【题型】解答题　【知识点】立体几何　【难度】medium
如图，$AB$是圆柱的底面直径，$AB=2$，$PA$是圆柱的母线且$PA=2$，点$C$是圆柱底面圆周上的点.

\noindent (1)求圆柱的侧面积和体积；

\noindent (2)若$AC=1$，$D$是$PB$的中点，点$E$在线段$PA$上，求$CE+ED$的最小值. 并求此时二面角$D-CE-P$的正切值.
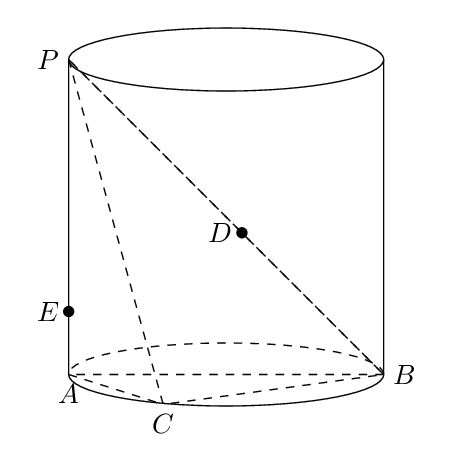
【解答】
\noindent 【答案】(1)$S_{\text{圆柱侧}}=4\pi$；$V_{\text{圆柱}}=2\pi$

\noindent (2)$(CE+ED)_{\min}=\sqrt{5}$；$\dfrac{\sqrt{15}}{3}$

\vspace{5pt}
\noindent 【分析】(1)利用圆柱的侧面积和体积公式计算即得；

\noindent (2)将$CE$和$ED$转化到一个平面中，利用三点共线时线段和最短即可求得最小值；过点$O$作$OH \perp AC$于点$H$，证明$OH \perp$平面$PAC$，由证明$OD \parallel$平面$PAC$得到点$D$到平面$PAC$的距离为$OH=\dfrac{\sqrt{3}}{2}$，利用等体积求出点$P$到平面$CDE$的距离$h=\dfrac{3\sqrt{2}}{4}$，再求出$\triangle PEC$中$EC$边上的高$h'=\dfrac{3\sqrt{5}}{5}$，根据二面角的定义即可求得二面角的正切值.

\vspace{5pt}
\noindent 【详解】(1) 圆柱的侧面积为
\[
S_{\text{圆柱侧}}=2\pi rh=2\pi\times 1\times 2=4\pi,
\]
圆柱体积为
\[
V_{\text{圆柱}}=\pi r^2h=2\pi;
\]

\noindent (2)

 如图，将$\triangle PAC$绕着$PA$旋转到$PAC_1$使其与平面$PAB$共面，且$C_1$在$AB$的反向延长线上.

\noindent 连接$DC_1$交$PA$于点$E$，此时$D,E,C_1$三点共线，故$CE+ED$取得最小值，

\noindent 即
\[
(CE+ED)_{\min}=C_1D=\sqrt{1^2+(1+1)^2}=\sqrt{5};
\]

\noindent 因$AC_1=AO=AC=CO=1$，

\noindent 则$AE=\dfrac{1}{2}DO=\dfrac{1}{2}$，$DC=\sqrt{2}$，$CE=\sqrt{\left(\dfrac{1}{2}\right)^2+1^2}=\dfrac{\sqrt{5}}{2}$，$DE=\sqrt{\left(1-\dfrac{1}{2}\right)^2+1^2}=\dfrac{\sqrt{5}}{2}$，

\noindent 过点$O$作$OH \perp AC$于点$H$，因$PA \perp$平面$ACB$，$OH \subset$平面$ACB$，则$PA \perp OH$，

\noindent 又$PA \cap AC=A$，$PA,AC \subset$平面$PAC$，故$OH \perp$平面$PAC$，

\noindent 又$OD \parallel PA$，$PA \subset$平面$PAC$，$OD \not\subset$平面$PAC$，则$OD \parallel$平面$PAC$，点$D$到平面$PAC$的距离为$OH=\dfrac{\sqrt{3}}{2}$

\noindent 设点$P$到平面$CDE$的距离为$h$，则由等体积可得$V_{P-CDE}=V_{D-PCE}$，

\noindent 因
\[
S_{\triangle CDE}=\dfrac{1}{2}\times \sqrt{2}\times \sqrt{\left(\dfrac{\sqrt{5}}{2}\right)^2-\left(\dfrac{\sqrt{2}}{2}\right)^2}=\dfrac{\sqrt{6}}{4},
\quad
S_{\triangle PEC}=\dfrac{1}{2}\times \left(2-\dfrac{1}{2}\right)\times 1=\dfrac{3}{4},
\]

\noindent 则有
\[
\dfrac{1}{3}\times \dfrac{\sqrt{6}}{4}h=\dfrac{1}{3}\times \dfrac{3}{4}\times \dfrac{\sqrt{3}}{2},
\]
解得$h=\dfrac{3\sqrt{2}}{4}$.

\noindent 再设$\triangle PEC$中$EC$边上的高为$h'$，则由等面积可得
\[
\dfrac{1}{2}\times \dfrac{\sqrt{5}}{2}h'=S_{\triangle PEC}=\dfrac{3}{4},
\]
解得$h'=\dfrac{3\sqrt{5}}{5}$.

\noindent 设二面角$D-CE-P$的平面角为$\theta$，显然$\theta$是锐角，

\noindent 依题意，
\[
\sin\theta=\dfrac{h}{h'}=\dfrac{3\sqrt{2}}{4}\times \dfrac{5}{3\sqrt{5}}=\dfrac{\sqrt{10}}{4},
\]
则$\tan\theta=\dfrac{\sqrt{15}}{3}$，

\noindent 即二面角$D-CE-P$的正切值为$\dfrac{\sqrt{15}}{3}$.
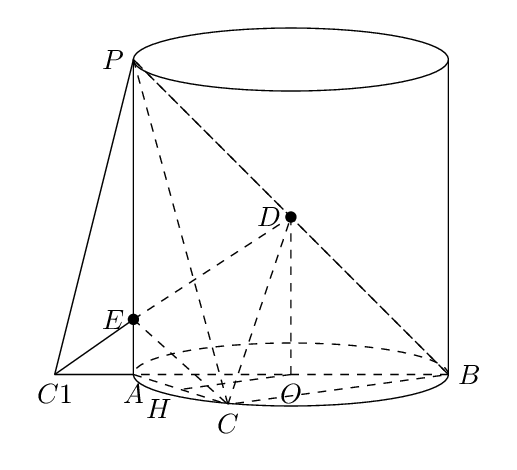